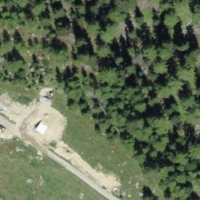
EUNIS habitat code: 23
Species observed at this site:
Fabriciana adippe
Lasiommata maera
Erebia euryale
Aporia crataegi
Erebia alberganus